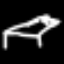
Label: bed